Question: I am new in Keras. I want to implement a layer where not all the weights will update. For example, in the following code, I want the 'dilation' layer will update in a way that some center weights are never updated. For say, the shape of each feature matrix (out of 1024) in the 'dilation' layer is '448, 448' and a block of '8x8' at the center of all feature matrices will never be updated, i.e. the '8x8' block is a (non-trainable) mask to the feature matrices.
'''
input_layer=Input(shape=(896,896,3))
new_layer = Conv2D(32, kernel_size=(3,3), padding="same", activation='relu', kernel_initializer='he_normal')(input_layer)
new_layer = MaxPooling2D(pool_size=(2, 2), strides=(2,2), padding='same', data_format=None)(new_layer)
new_layer = Conv2D(64, kernel_size=(3,3), padding='same', activation='relu', kernel_initializer='he_normal')(new_layer)
new_layer = Conv2D(1024, kernel_size=(7,7), dilation_rate=8, padding="same", activation='relu', kernel_initializer='he_normal', name='dialation')(new_layer)
new_layer = Conv2D(32, kernel_size=(1,1), padding="same", activation='relu', kernel_initializer='he_normal')(new_layer)
new_layer = Conv2D(32, kernel_size=(1,1), padding="same", activation='relu', kernel_initializer='he_normal')(new_layer)
model = Model(input_layer, new_layer)
'''
I was trying with the Keras's 'custom layer' <URL>, but it was difficult for me to understand. Anyone would please help.
:
I added the following figure for a better understanding. The dilation layer contains 1024 features. I want the middle region of each feature to be non-trainable (static).

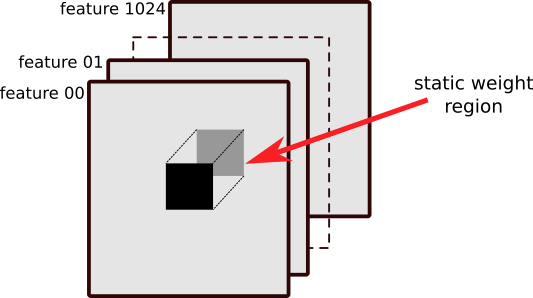
Answer: Use this mask for both cases:
'''
mask = np.zeros((1,448,448,1))
mask[:,220:228,220:228] = 1
'''
## Replacing part of the feature
If you replace part of the feature with constant values, this means the feature will be static, but it will still participate in backpropagation (because weights will still be multiplied and summed for this part of the image and there is a connection)
'''
constant = 0 (will annulate kernel, but not bias)
def replace(x):
return x*(1-mask) + constant*mask
#before the dilation layer
new_layer=Lambda(replace)(new_layer)
'''
## Keeping the feature value, but stopping backpropagation
Here, the weights of the dilation layer and further will be updated normally, but the weights before the dilation layer will not receive the influence of the central region.
'''
def stopBackprop(x):
stopped=K.stop_gradients(x)
return x*(1-mask) + stopped*mask
#before the dilation layer
new_layer=Lambda(stopBackprop)(new_layer)
'''